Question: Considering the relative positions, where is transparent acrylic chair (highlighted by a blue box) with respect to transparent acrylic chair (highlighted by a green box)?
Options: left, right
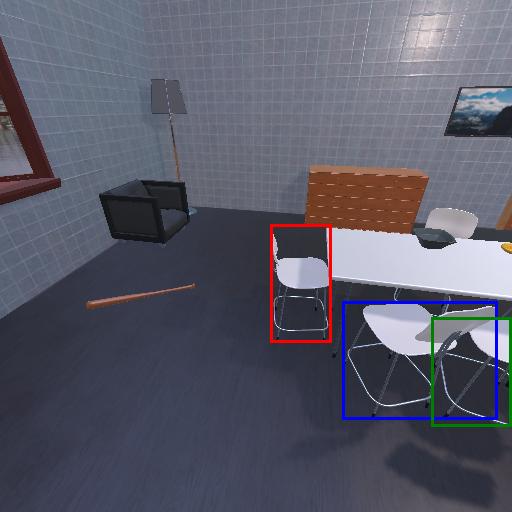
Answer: left